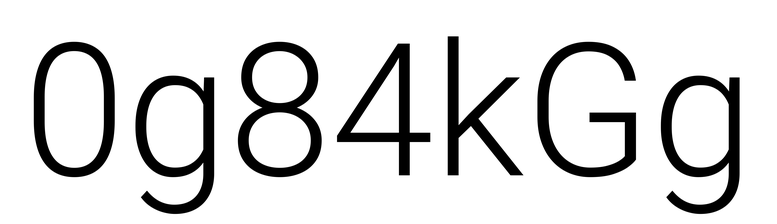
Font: Roboto_Light